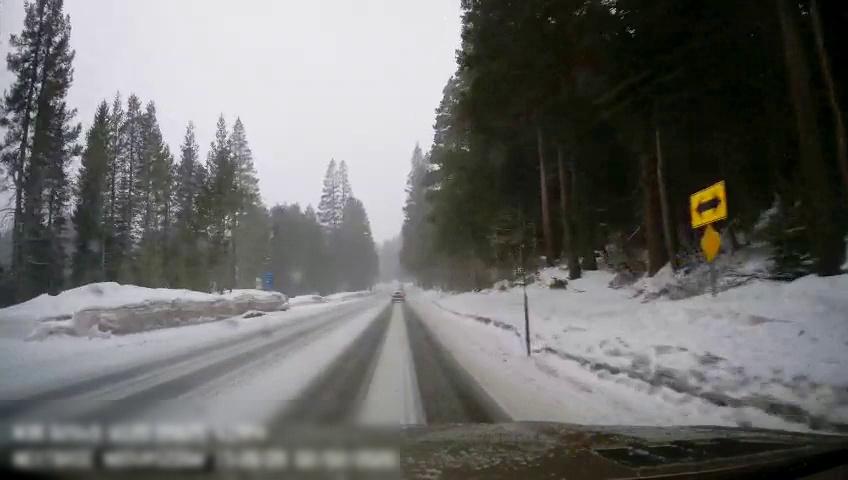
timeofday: Day
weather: Snowy
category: Drivable Space
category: Vehicles | SUV
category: Traffic | Signs
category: Traffic | Signs